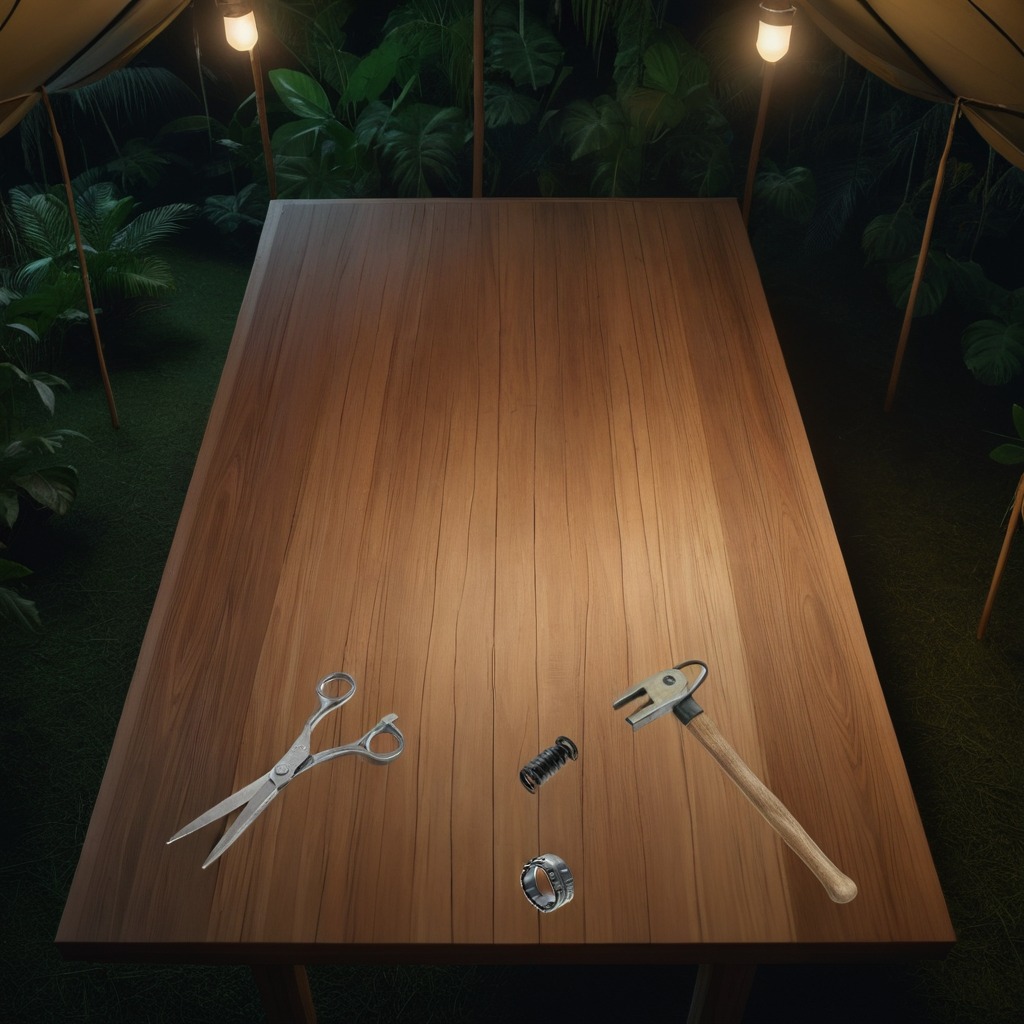
A ball bearing, a hammer, an iron nail, a coiled metal spring, and a pair of scissors are lying on a wooden table inside a jungle field workshop tent at night.